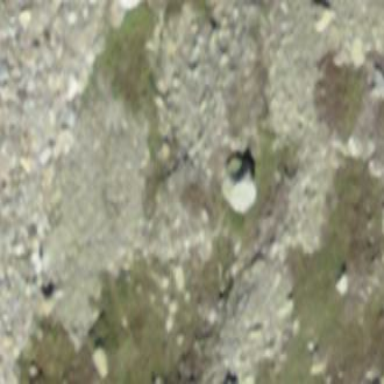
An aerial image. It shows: Natural scree.